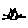
Label: cat